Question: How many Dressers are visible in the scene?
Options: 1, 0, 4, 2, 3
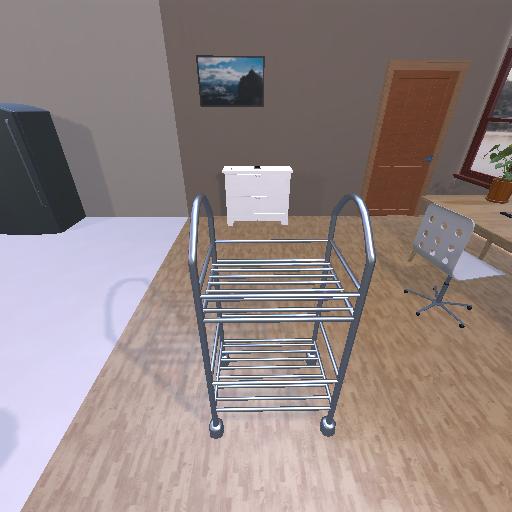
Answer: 1